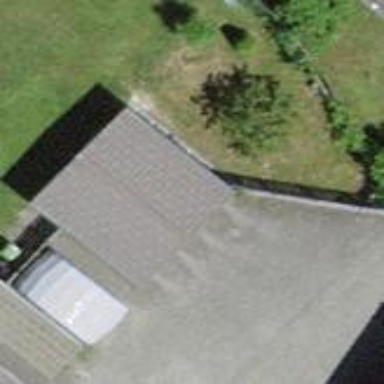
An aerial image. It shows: Garage.